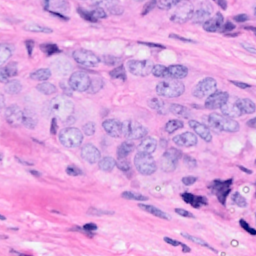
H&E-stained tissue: Breast